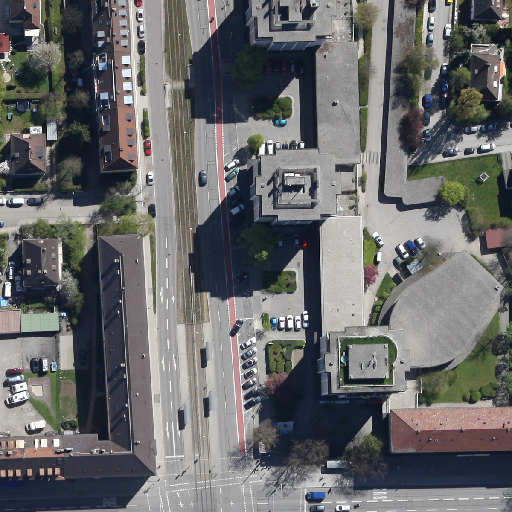
Referring expression: road marking